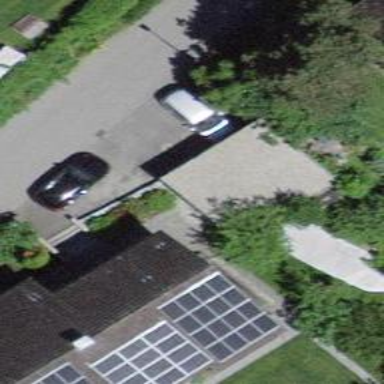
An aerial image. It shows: Garage with flat roof.